Interaction volume radius: 5 \u00c5
Interaction volume height: 10 \u00c5
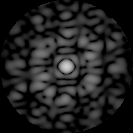
Disorder parameter: 0.7254